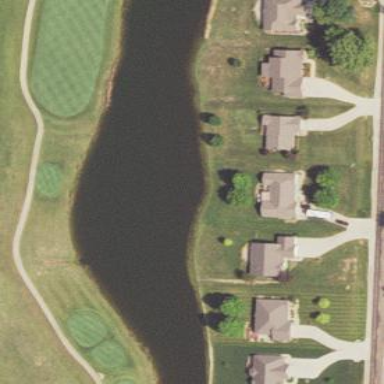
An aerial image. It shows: Picturesque lake serving as water hazard for golf course.